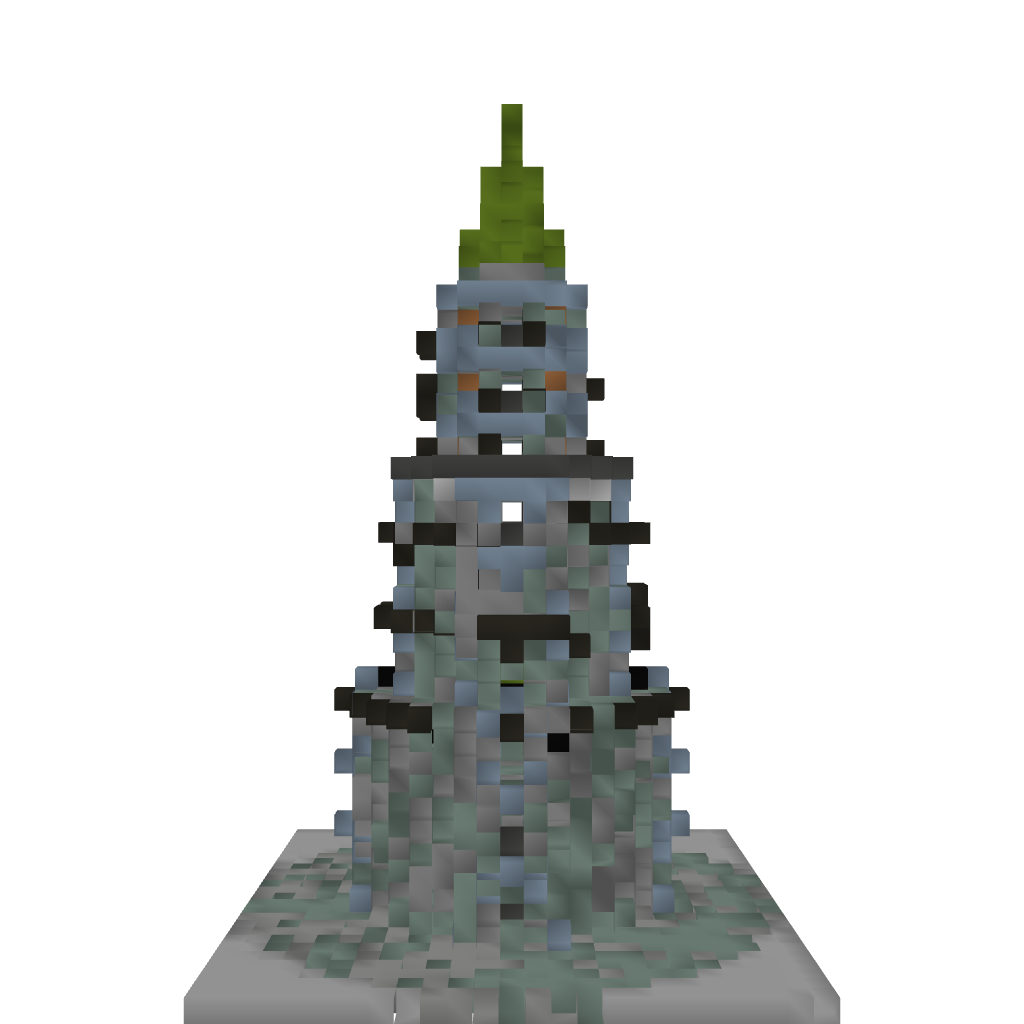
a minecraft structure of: Medieval Tower Normal